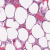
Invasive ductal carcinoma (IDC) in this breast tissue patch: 0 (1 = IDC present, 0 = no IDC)